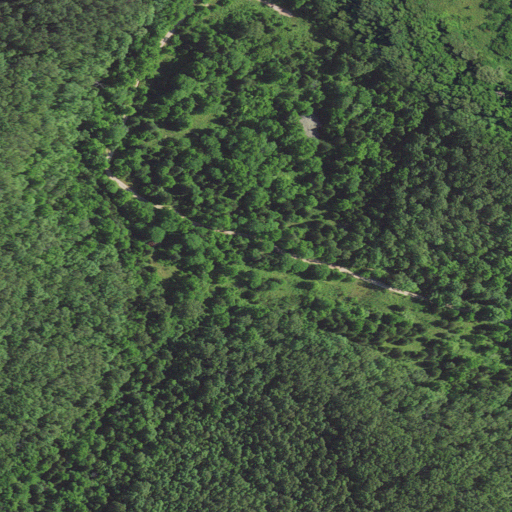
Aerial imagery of valley in Missouri named Solomon Hollow containing deciduous forest, mixed forest, open development, evergreen forest, low intensity development, and pasture